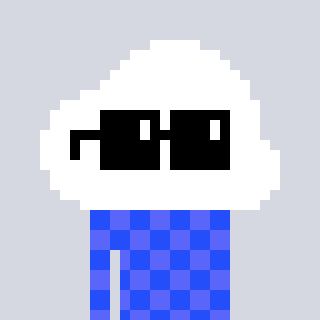
a pixel art character with square black sunglasses, a cloud-shaped head and a purple-colored body on a cool background